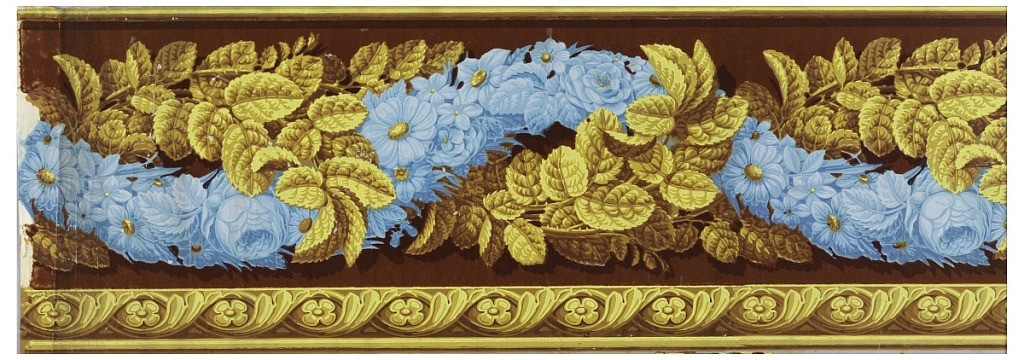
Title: Border
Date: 1825–40
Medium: Block-printed and flocked on paper
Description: Two bands of designs: a wide giulloche of two-garlands, one of assorted flowers and the other of rose leaves. Bottom edging combines quatrefoils with giulloche foliage.

H#221